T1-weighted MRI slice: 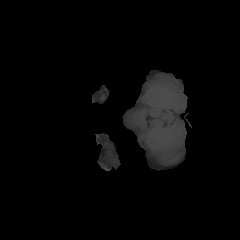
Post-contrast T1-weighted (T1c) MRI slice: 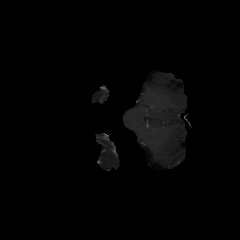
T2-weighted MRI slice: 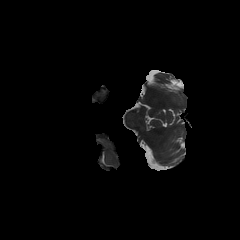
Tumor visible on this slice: no